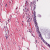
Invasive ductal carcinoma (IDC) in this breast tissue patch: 1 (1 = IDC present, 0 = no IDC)